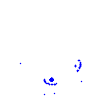
Particle: kaon